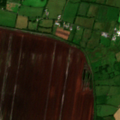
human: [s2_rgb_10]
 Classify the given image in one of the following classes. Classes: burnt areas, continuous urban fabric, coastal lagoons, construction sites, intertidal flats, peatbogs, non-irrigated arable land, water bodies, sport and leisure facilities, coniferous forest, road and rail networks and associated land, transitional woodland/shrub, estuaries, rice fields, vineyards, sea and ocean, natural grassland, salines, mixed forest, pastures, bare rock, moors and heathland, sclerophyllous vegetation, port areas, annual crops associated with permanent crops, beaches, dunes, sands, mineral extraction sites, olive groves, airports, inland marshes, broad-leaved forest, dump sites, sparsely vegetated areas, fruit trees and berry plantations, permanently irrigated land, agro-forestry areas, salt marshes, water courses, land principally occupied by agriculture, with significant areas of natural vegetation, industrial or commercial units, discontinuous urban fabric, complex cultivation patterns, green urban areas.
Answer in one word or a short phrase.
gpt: pastures, peatbogs